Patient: sex M, age 31
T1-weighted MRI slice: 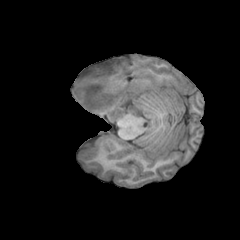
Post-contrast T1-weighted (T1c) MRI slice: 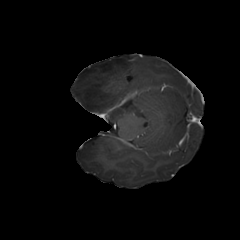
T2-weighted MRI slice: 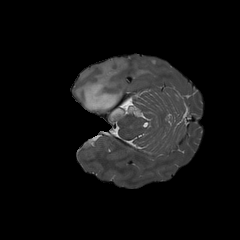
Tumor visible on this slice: yes
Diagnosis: Astrocytoma, IDH-mutant
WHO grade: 3